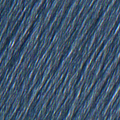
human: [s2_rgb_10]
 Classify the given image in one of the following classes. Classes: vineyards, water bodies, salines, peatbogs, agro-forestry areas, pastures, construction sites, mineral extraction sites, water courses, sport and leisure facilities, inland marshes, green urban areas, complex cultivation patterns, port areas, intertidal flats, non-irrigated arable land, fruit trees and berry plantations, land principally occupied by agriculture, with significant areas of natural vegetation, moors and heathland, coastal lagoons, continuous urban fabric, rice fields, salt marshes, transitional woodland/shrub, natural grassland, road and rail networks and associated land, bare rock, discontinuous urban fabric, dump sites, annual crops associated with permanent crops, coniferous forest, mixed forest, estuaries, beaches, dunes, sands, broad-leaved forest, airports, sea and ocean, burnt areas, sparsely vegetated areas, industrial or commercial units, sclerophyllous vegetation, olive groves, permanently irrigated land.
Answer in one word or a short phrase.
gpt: continuous urban fabric